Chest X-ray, AP view. Patient: 45 years old, sex F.
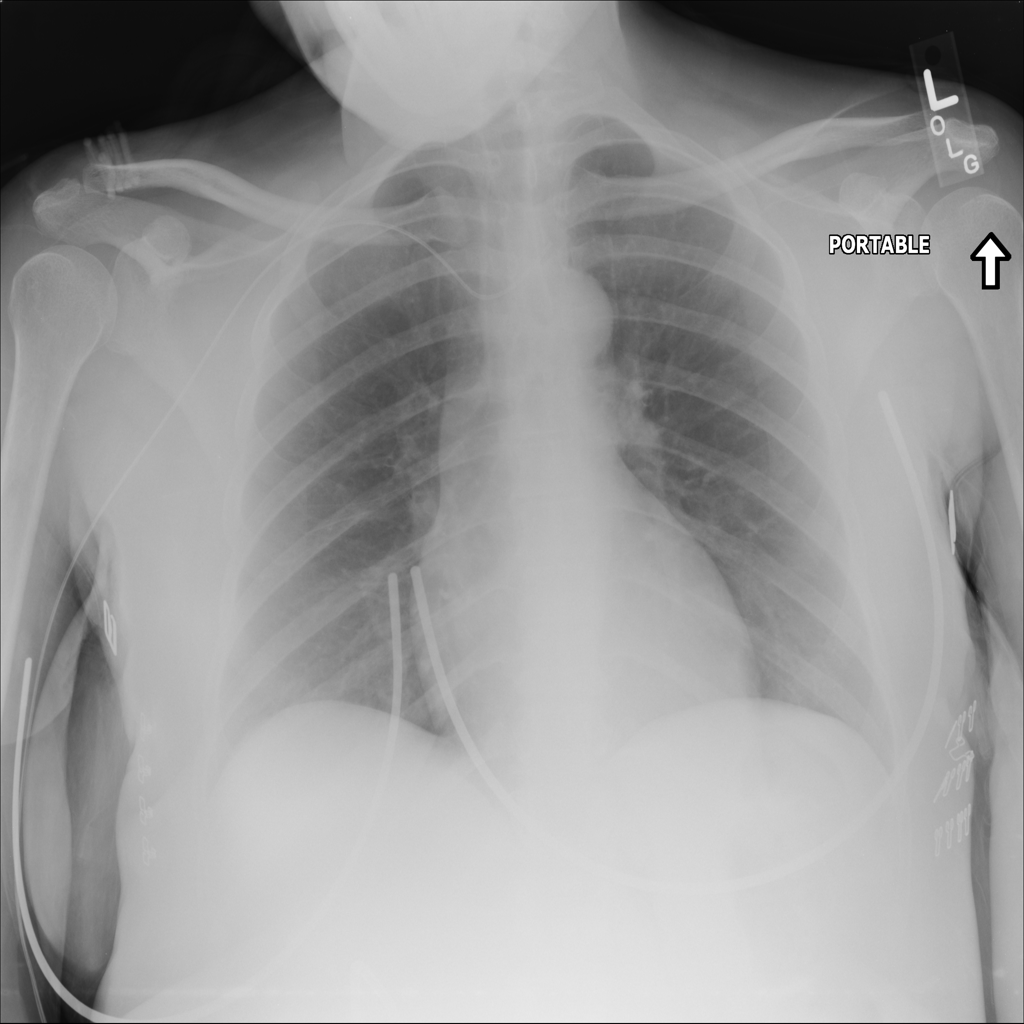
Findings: No Finding